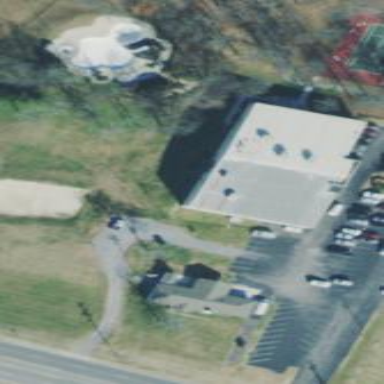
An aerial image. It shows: Building used as fitness center.